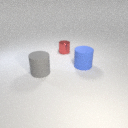
large gray rubber cylinder in front of small red metal cylinder